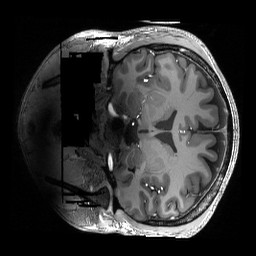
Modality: T1w
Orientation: coronal
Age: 30
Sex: male
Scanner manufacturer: siemens
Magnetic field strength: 6.98 T
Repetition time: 2.53 s
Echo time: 0.00176 s